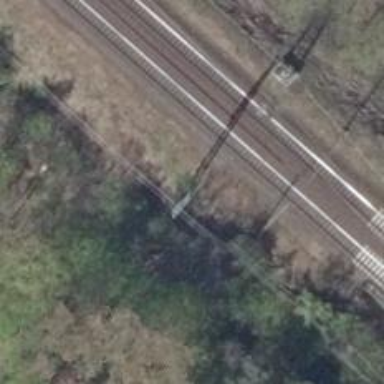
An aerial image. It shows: Power pole.